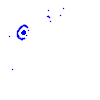
Particle: electron